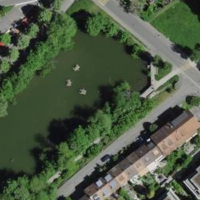
EUNIS habitat code: 54
Species observed at this site:
Certhia brachydactyla
Corvus corone
Fulica atra
Dendrocopos major
Aegithalos caudatus
Buteo buteo
Sylvia atricapilla
Chroicocephalus ridibundus
Poecile palustris
Phylloscopus collybita
Gallinula chloropus
Dendrocoptes medius
Erithacus rubecula
Pica pica
Sitta europaea
Garrulus glandarius
Picus viridis
Motacilla cinerea
Cyanistes caeruleus
Anas platyrhynchos
Alopochen aegyptiaca
Sturnus vulgaris
Chloris chloris
Corvus frugilegus
Passer domesticus
Apatura ilia
Fringilla coelebs
Tadorna tadorna
Sibirionetta formosa
Columba palumbus
Turdus merula
Parus major
Mergus merganser
Milvus milvus
Regulus regulus
Prunus spinosa
Coccothraustes coccothraustes